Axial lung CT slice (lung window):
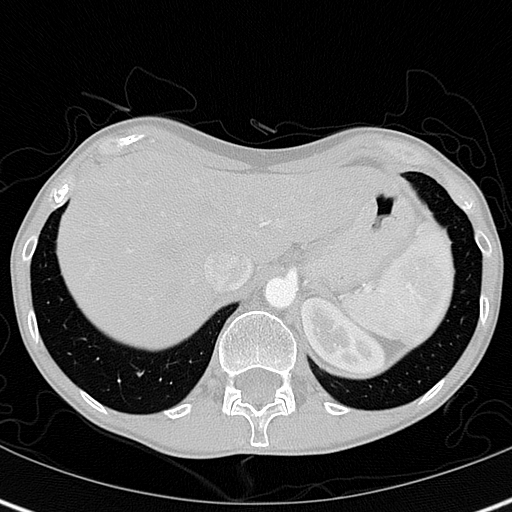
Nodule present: no